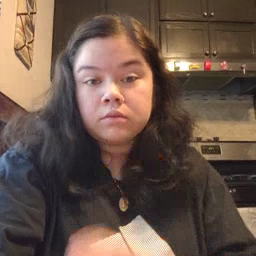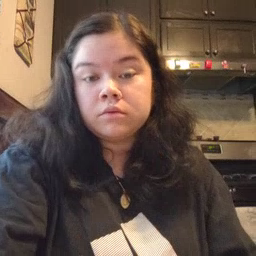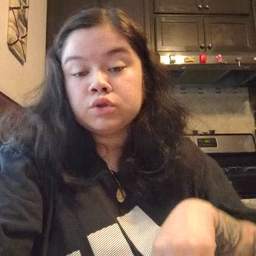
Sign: jump